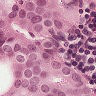
Metastatic tissue present: yes